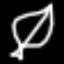
Label: leaf